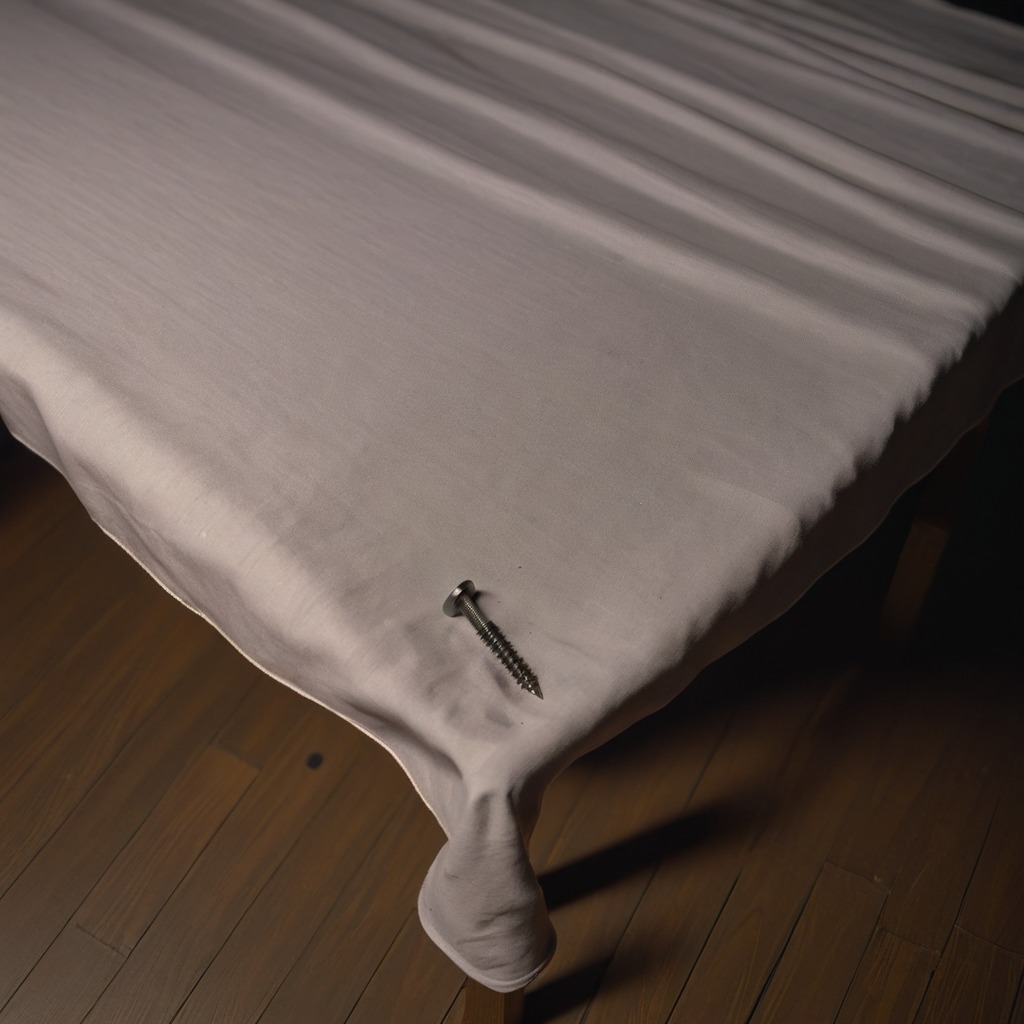
A metal screw lies on the wooden table.